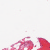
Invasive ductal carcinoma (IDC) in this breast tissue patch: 0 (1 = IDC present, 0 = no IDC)